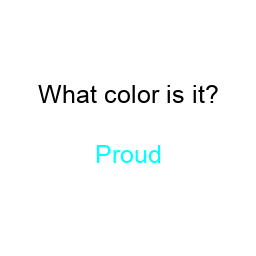
Color: cyan
Background color: white
Question text color: black